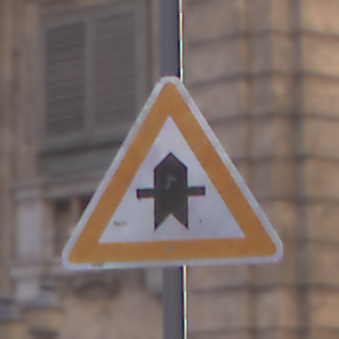
Verkehrszeichen: Vorfahrt
Umgebung: Outdoor, Urban
Tageszeit: SunriseSunset
Wetter: PartlyCloudy
Licht: Natural
Jahreszeit: NotSpecified
Kontrast: LowContrast